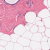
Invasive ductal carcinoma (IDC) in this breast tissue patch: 0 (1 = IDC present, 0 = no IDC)